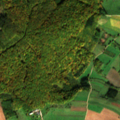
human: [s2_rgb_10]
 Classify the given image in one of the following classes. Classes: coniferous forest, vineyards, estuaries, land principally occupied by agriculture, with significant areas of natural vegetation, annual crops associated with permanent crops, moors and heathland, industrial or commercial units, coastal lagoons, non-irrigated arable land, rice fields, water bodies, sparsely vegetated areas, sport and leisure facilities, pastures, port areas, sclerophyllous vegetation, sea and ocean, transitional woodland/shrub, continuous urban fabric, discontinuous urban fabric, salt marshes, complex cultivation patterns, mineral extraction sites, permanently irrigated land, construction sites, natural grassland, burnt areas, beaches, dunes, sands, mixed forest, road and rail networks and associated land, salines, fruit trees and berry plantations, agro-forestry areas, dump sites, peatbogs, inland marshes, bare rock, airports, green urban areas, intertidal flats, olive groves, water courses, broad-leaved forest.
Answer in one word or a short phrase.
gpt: vineyards, complex cultivation patterns, broad-leaved forest